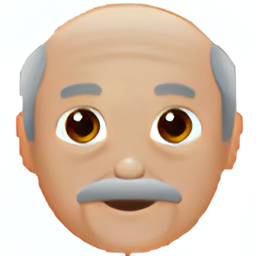
Name: older man
Emoji: 👴🏼
Group: People & Body
Sub-group: person